Question: Why ServiceStack.Text DeserializeFromString cant convert ISODate formats.
For example, i have json string like
'''
{ "Count" : 4, "Type" : 1, "Date" : ISODate("2013-04-12T00:00:00Z") }
'''
and class
'''
public class TestClass
{
public int Count { get; set; }
public int Type { get; set; }
public DateTime Date { get; set; }
}
'''
and when i try to deserialize from string
'''
JsonSerializer.DeserializeFromString<TestClass>(json);
'''
give me output like

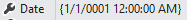
Answer: 'JSON' expects the date format like this
'''
"LastRequestTime":"\/Date(928129800000+0530)\/"
'''
So change you date value in 'Json' string and then try. it will deserialized that property properly.